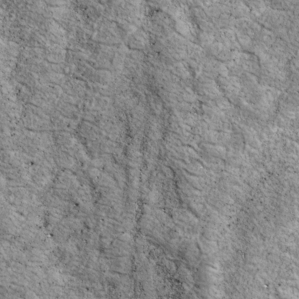
Label: non_frost